Aerial crown-view tile of a tropical tree (Barro Colorado Island, Panama), acquired 20250616:
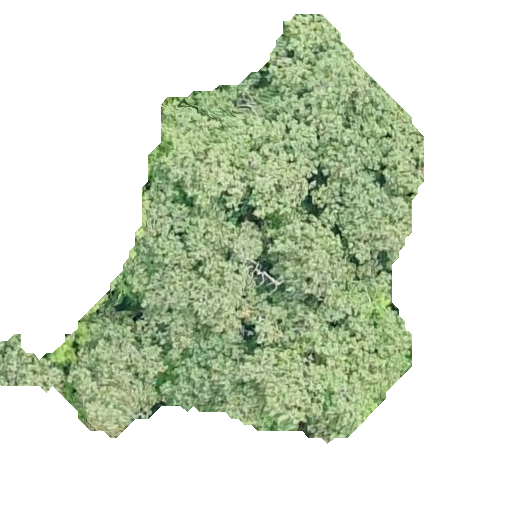
Species: Hieronyma alchorneoides
GBIF accepted scientific name: Hieronyma alchorneoides
Crown area: 151.132 m²